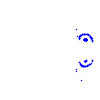
Particle: proton